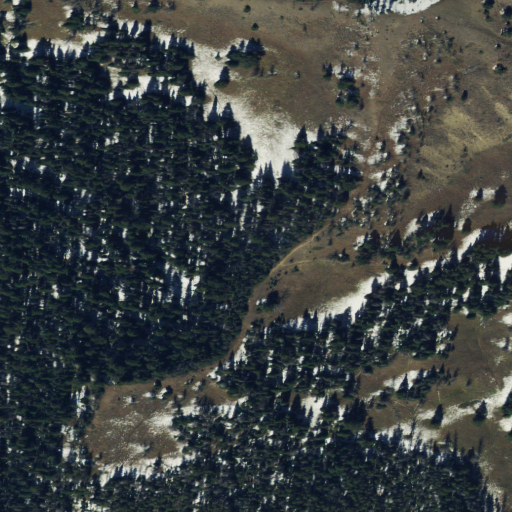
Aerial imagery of gap in Montana named Daly Pass containing evergreen forest, shrub, and grassland